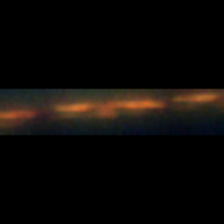
Taxon: Psuedo-nitzschia
Group: Diatoms